Aerial crown-view tile of a tropical tree (Barro Colorado Island, Panama), acquired 20240716:
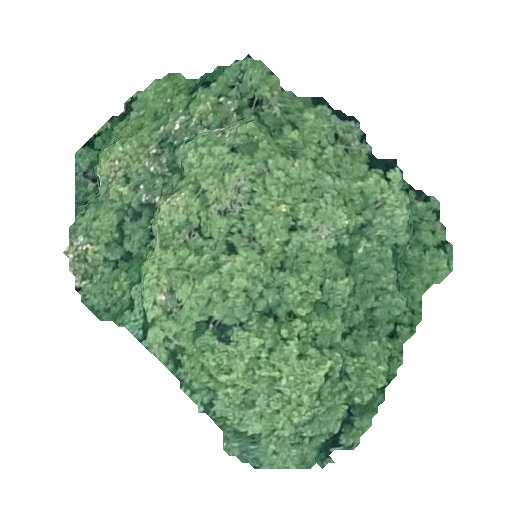
Species: Handroanthus guayacan
GBIF accepted scientific name: Handroanthus guayacan
Crown area: 163.32 m²